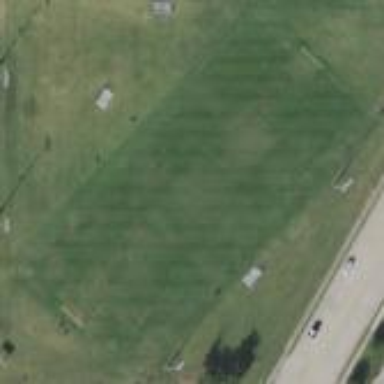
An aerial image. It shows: Grass pitch designated for multiple sports activities.